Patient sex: F
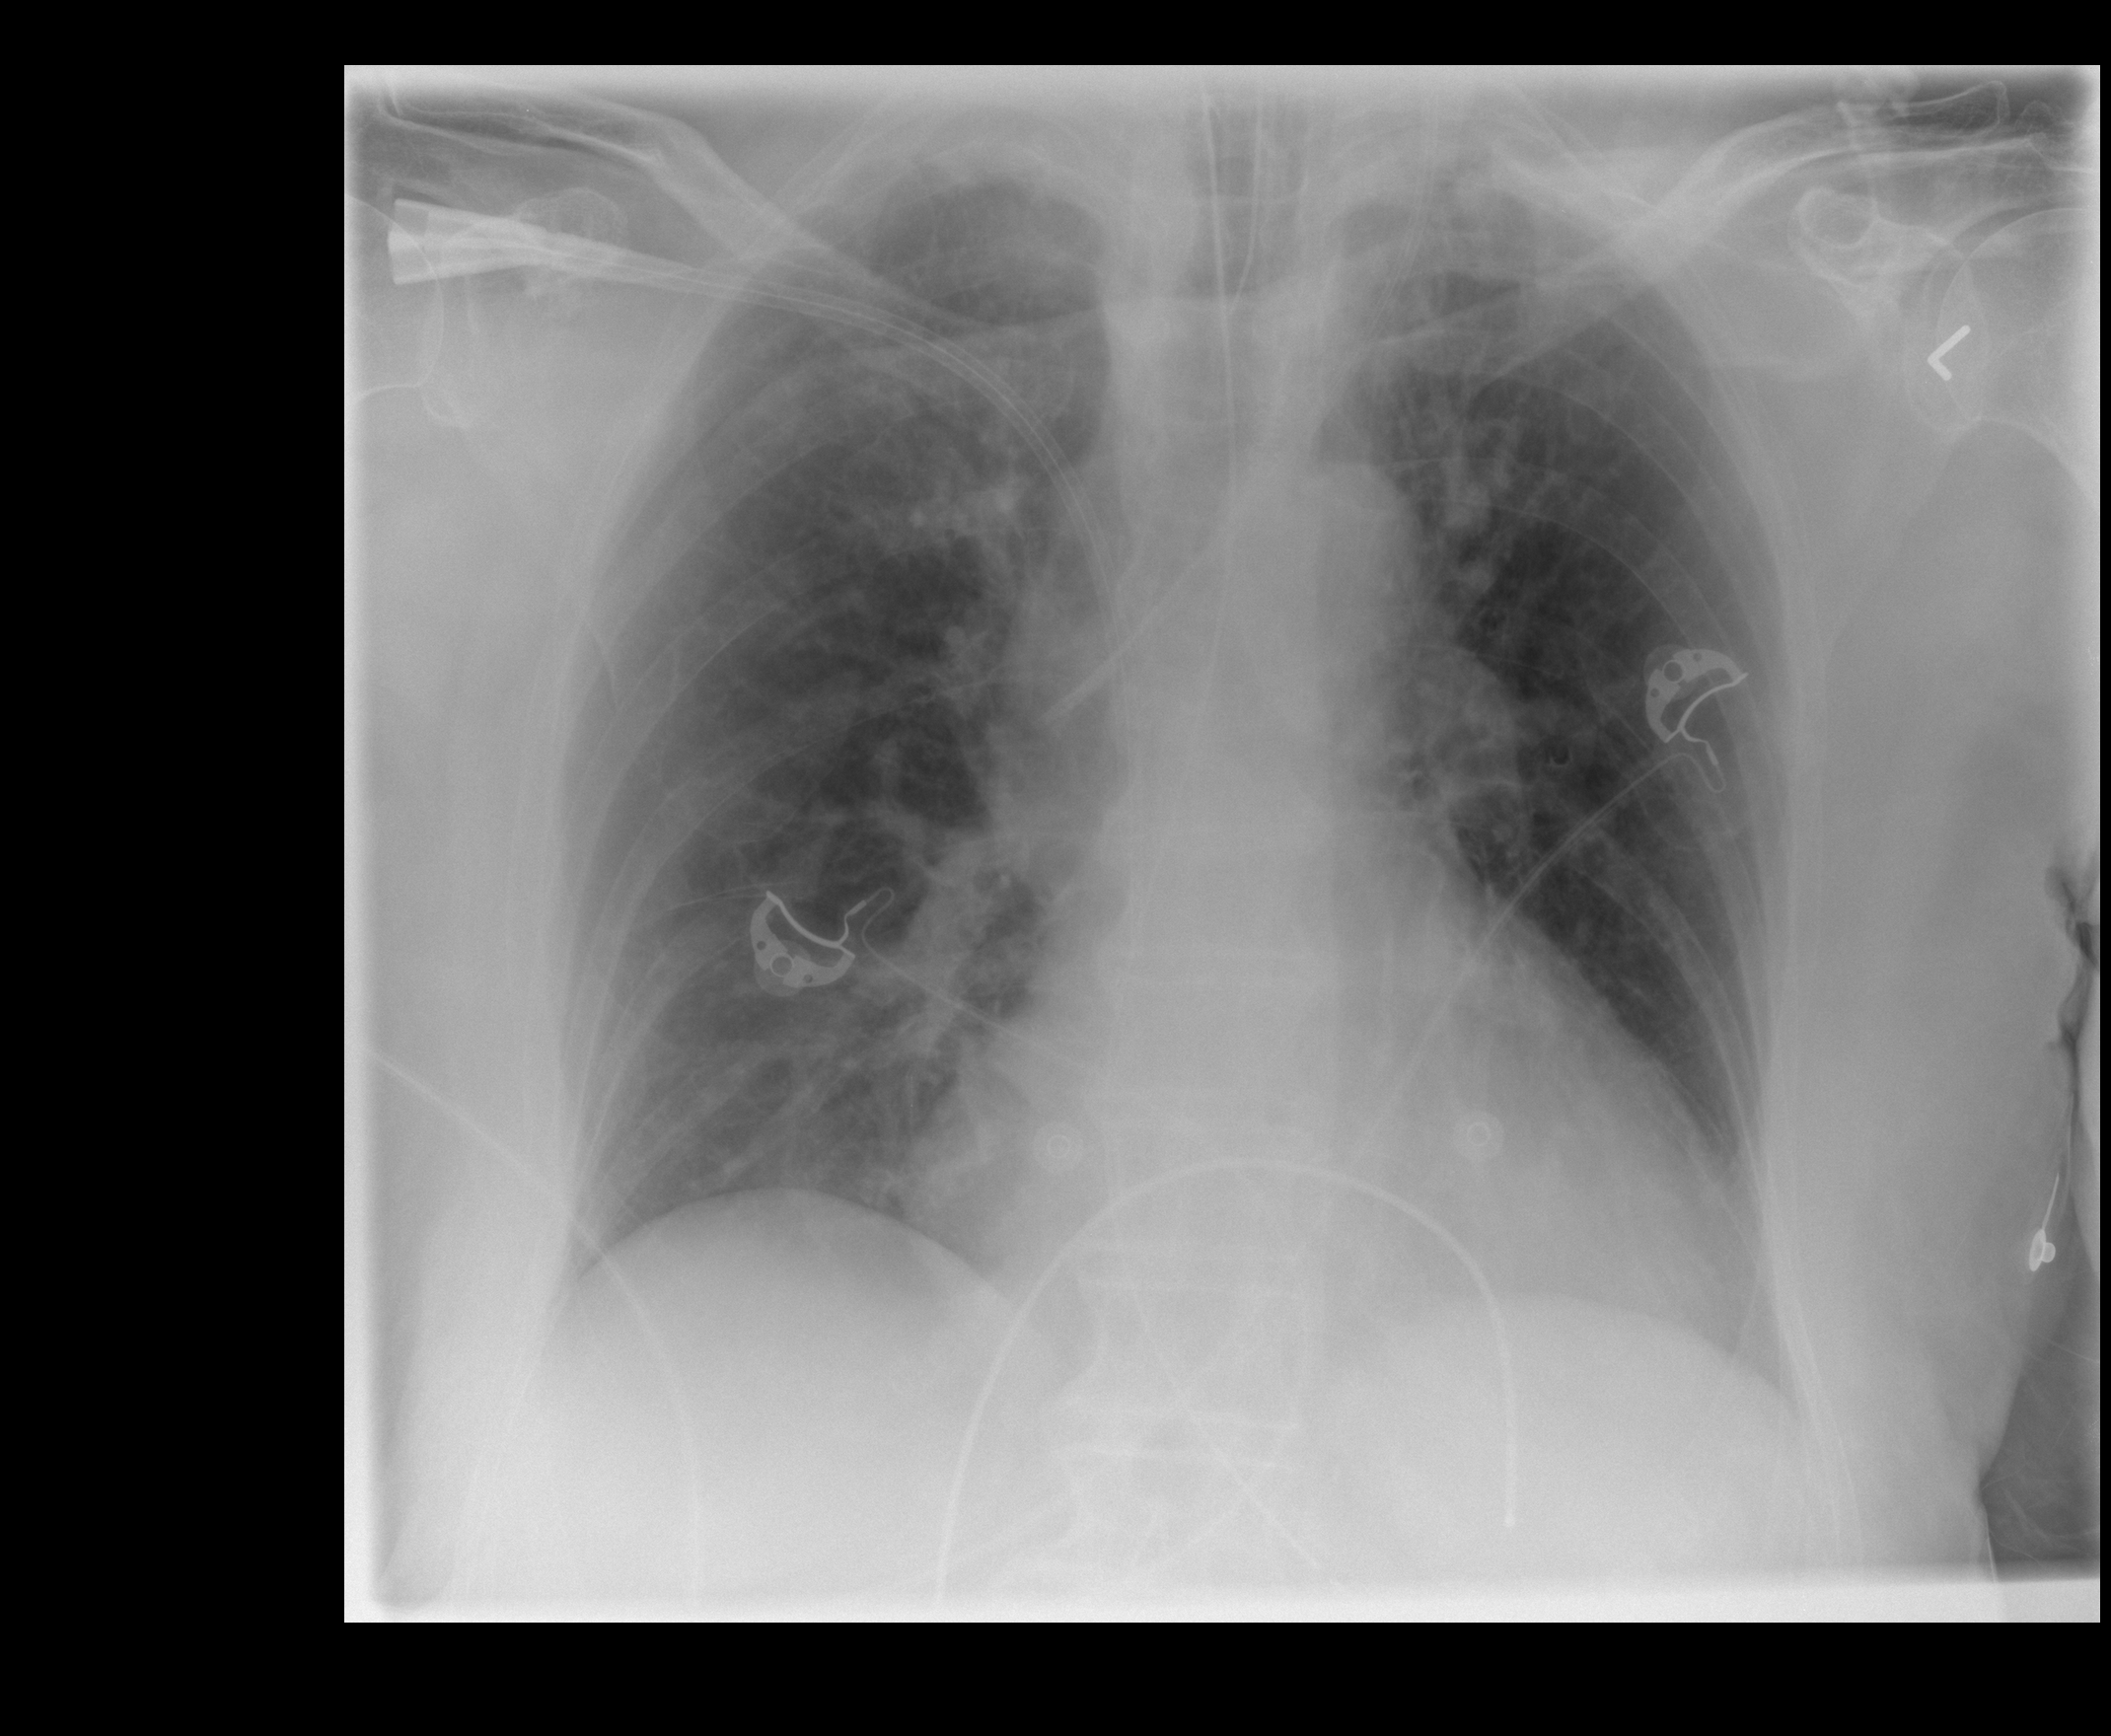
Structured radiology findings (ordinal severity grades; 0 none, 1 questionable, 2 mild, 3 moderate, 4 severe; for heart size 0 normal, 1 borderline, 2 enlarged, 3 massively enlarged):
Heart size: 1
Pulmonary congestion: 2
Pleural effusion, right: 0
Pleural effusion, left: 0
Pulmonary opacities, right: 2
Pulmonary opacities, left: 2
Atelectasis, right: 0
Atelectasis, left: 0